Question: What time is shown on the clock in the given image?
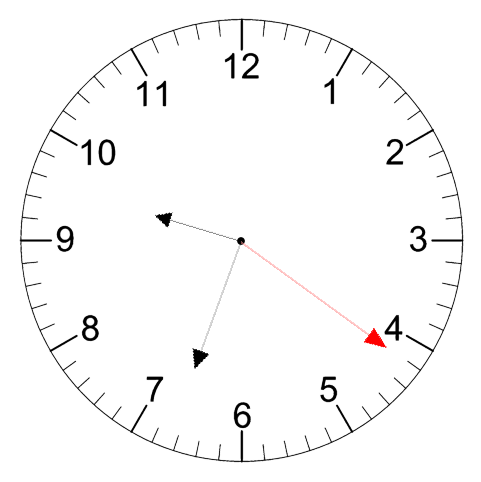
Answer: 09:33:21